Question: After PrimeNG evolves to version "^1.0.0-rc.3", the following problem appears with the calendar :
'<p-calendar [(ngModel)]="date7" [timeOnly]="true"></p-calendar>'

I've tried everything and I can not change.
Can you help me?
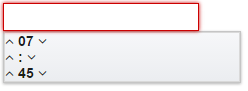
Answer: Try to update your primeng version today 2.0 RC1 is released maybe it solves your problem.